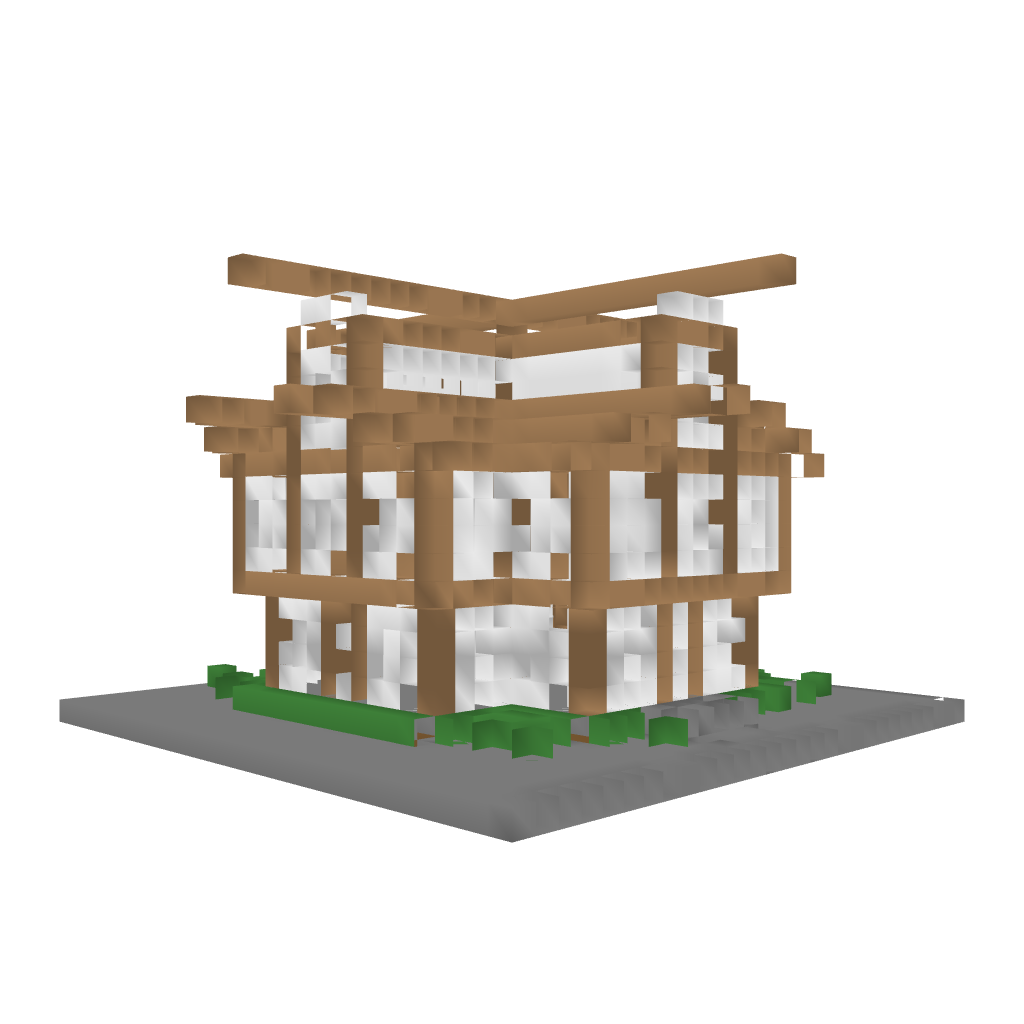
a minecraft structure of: Another Medieval House good quality